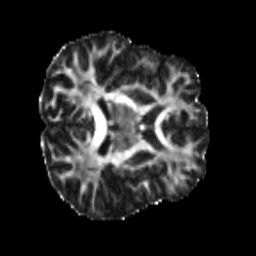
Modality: FA
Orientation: axial
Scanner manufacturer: siemens
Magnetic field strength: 3 T
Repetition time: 4 s
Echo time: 0.0594 s